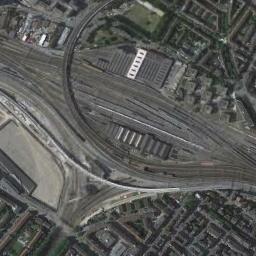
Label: railway_station